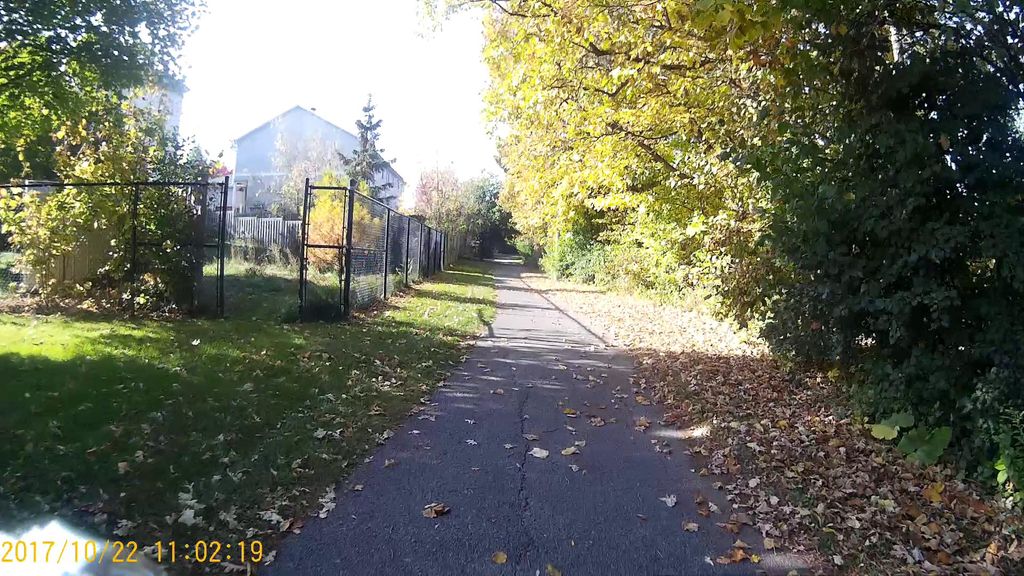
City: ottawa-gatineau